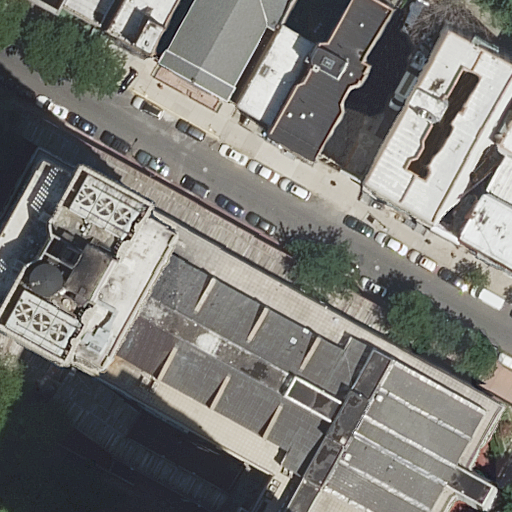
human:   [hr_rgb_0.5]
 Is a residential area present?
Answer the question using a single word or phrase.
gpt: yes

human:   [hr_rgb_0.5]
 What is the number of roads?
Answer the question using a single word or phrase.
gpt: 1

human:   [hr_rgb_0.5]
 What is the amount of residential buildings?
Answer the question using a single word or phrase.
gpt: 12

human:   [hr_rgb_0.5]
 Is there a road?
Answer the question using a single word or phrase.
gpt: yes

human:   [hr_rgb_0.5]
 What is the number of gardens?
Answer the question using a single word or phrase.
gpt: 1

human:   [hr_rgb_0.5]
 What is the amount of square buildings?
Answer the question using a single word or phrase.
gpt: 0

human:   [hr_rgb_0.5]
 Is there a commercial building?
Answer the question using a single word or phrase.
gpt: no

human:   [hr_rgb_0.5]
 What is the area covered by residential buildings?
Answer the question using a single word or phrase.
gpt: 3352m2

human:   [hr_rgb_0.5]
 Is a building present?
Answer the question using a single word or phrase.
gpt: yes

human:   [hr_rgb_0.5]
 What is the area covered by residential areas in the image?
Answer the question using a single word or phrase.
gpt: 1677m2

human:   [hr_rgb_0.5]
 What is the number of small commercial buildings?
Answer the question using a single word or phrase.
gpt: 0

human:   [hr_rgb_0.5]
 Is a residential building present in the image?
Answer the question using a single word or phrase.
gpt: yes

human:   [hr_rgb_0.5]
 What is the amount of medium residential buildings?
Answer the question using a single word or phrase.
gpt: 7

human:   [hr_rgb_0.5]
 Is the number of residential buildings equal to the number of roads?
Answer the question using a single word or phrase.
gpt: no

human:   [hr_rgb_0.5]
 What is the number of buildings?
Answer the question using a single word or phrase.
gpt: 12

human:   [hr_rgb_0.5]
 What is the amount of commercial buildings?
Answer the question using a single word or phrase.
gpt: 0

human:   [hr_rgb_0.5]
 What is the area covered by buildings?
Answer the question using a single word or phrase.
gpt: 3352m2

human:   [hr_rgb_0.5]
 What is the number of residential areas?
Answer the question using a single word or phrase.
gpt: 1

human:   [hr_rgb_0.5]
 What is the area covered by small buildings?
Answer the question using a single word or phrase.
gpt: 129m2

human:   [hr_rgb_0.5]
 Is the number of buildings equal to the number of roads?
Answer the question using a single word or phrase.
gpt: no

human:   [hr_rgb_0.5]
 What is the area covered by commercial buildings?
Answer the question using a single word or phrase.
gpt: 0m2

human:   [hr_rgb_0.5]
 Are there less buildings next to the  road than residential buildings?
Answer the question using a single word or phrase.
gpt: no

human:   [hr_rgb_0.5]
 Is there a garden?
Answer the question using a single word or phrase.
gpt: yes

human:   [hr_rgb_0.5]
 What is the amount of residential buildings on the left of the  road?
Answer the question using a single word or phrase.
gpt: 3

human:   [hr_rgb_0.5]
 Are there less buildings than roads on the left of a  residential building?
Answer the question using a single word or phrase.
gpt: no

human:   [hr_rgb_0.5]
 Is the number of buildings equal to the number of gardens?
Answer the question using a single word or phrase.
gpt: no

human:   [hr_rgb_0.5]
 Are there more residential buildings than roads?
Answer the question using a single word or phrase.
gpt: yes

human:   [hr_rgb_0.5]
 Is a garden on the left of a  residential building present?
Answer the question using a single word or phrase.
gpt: no

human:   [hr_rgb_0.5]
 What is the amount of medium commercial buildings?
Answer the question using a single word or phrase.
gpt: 0

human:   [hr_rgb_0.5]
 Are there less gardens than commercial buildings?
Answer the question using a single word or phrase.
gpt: no

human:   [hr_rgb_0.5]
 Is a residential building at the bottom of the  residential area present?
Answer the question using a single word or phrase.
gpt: yes

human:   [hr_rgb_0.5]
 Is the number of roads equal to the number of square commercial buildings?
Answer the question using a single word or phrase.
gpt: no

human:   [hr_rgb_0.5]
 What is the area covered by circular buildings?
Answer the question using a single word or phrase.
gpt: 0m2

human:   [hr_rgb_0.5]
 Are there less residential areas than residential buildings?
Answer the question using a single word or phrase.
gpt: yes

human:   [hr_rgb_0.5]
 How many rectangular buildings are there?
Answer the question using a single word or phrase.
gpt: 4

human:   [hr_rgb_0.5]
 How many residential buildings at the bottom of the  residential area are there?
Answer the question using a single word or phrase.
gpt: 11

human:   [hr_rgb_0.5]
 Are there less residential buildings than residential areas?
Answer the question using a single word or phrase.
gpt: no

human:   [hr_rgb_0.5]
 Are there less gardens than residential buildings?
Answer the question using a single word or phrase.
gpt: yes

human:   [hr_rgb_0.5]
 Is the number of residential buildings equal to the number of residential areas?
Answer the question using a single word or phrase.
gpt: no

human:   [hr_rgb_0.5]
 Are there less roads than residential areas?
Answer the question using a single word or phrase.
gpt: no

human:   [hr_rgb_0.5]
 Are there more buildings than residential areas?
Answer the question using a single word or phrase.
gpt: yes

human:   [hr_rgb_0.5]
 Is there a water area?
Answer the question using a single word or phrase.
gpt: no

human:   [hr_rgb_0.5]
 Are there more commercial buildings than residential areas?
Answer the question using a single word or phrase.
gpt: no

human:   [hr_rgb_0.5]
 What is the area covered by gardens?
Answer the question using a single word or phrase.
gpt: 1202m2

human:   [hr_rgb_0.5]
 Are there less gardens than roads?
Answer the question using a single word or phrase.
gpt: no

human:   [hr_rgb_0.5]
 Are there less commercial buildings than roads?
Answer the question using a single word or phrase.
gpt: yes

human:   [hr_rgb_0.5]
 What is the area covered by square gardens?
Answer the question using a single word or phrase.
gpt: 0m2

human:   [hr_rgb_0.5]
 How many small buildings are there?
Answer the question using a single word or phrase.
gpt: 4

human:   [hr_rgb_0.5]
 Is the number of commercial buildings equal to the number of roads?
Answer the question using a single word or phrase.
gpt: no

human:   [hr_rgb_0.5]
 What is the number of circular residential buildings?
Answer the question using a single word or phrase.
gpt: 0

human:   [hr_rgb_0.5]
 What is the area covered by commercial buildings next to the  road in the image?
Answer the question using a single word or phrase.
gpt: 0m2

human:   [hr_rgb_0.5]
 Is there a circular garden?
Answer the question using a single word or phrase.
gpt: no

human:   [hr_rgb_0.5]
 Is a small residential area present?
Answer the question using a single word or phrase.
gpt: no

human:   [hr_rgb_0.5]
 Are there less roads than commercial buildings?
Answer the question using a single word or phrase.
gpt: no

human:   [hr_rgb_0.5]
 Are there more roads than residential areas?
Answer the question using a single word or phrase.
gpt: no

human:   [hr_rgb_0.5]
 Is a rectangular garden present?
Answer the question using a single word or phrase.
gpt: yes

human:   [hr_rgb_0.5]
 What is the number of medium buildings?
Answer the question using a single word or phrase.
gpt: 7

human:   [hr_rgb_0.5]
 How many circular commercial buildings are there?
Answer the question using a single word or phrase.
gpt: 0

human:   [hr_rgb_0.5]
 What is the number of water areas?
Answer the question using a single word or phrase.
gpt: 0

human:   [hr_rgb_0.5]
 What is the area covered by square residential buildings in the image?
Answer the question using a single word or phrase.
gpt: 0m2

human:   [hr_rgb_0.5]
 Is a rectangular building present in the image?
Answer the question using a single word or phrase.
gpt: yes

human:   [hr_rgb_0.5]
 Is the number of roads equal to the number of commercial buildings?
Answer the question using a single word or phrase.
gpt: no

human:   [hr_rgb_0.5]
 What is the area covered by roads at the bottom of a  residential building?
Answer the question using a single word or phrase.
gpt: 0m2

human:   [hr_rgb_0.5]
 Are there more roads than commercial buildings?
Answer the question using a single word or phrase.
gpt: yes